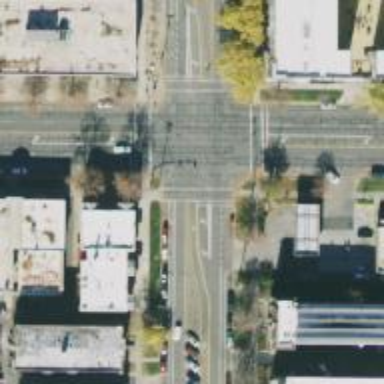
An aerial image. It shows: Crossing with line markings on the road.